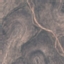
Land use / land cover class: HerbaceousVegetation